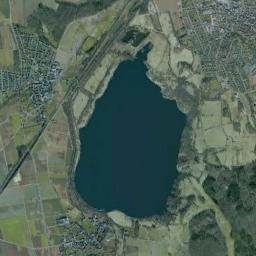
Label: lake